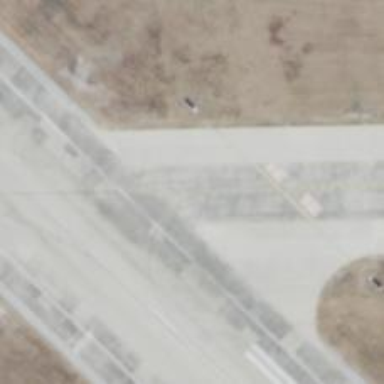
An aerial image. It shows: Asphalt taxiway at the airport.